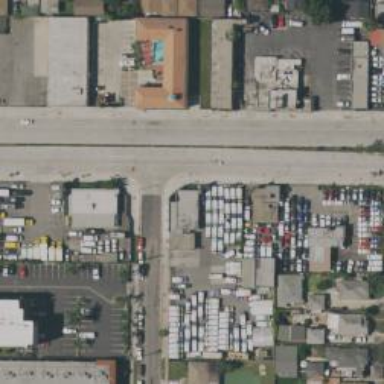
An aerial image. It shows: Car rental facility.